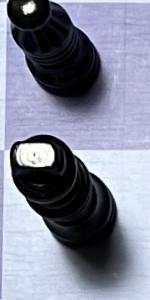
Label: King_Black